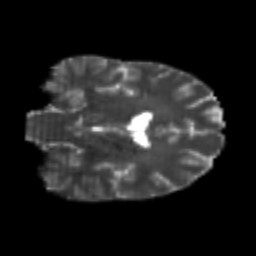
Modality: T2w
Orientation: coronal
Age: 26
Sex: male
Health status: healthy
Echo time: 0.074 s